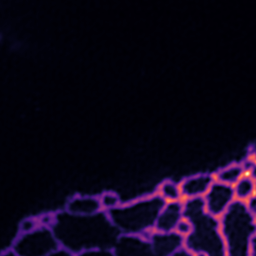
Label: Super-resolution ER image